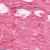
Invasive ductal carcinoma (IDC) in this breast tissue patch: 0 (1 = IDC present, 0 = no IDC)